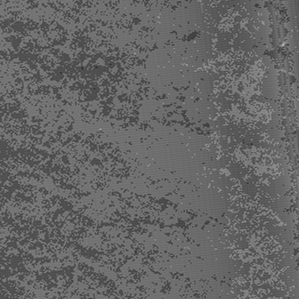
Label: frost